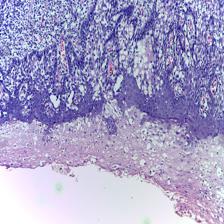
Diagnosis: Normal